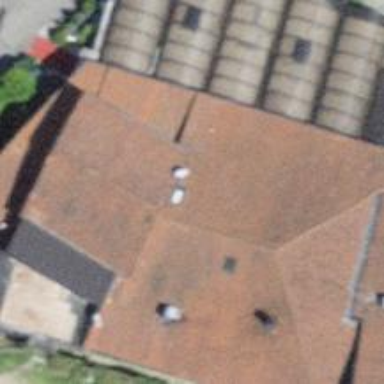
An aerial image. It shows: Restaurant.